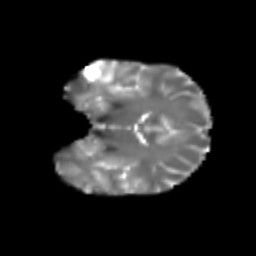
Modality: T2w
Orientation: coronal
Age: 21
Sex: female
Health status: healthy